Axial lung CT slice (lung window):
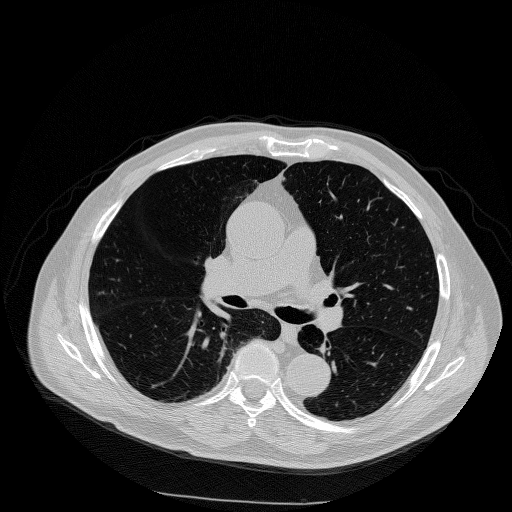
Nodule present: no